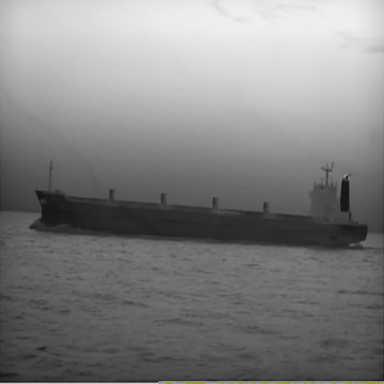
There is a liner in the infrared image.